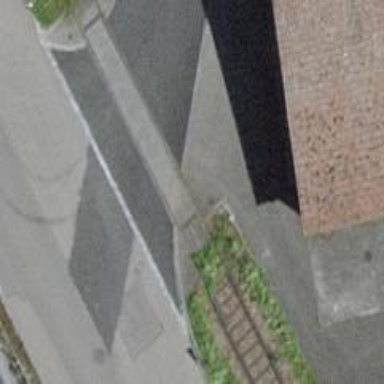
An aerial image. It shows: Level crossing along the railway.